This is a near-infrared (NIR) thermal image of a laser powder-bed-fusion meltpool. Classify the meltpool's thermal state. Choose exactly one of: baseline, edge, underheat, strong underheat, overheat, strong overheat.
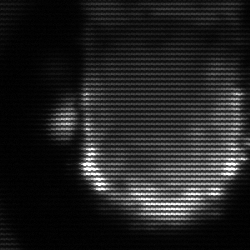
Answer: baseline